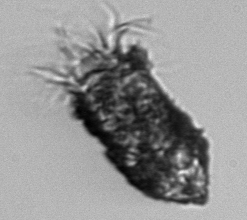
Label: Tintinnopsis